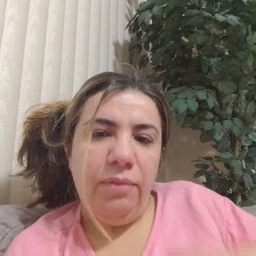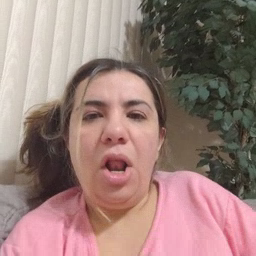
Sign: hungry